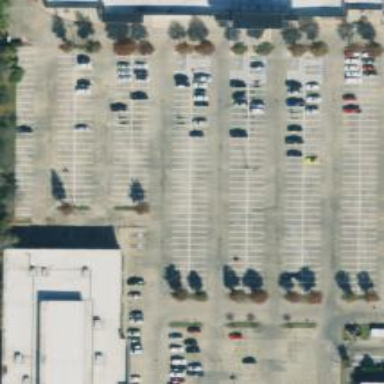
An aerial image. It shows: Parking space.